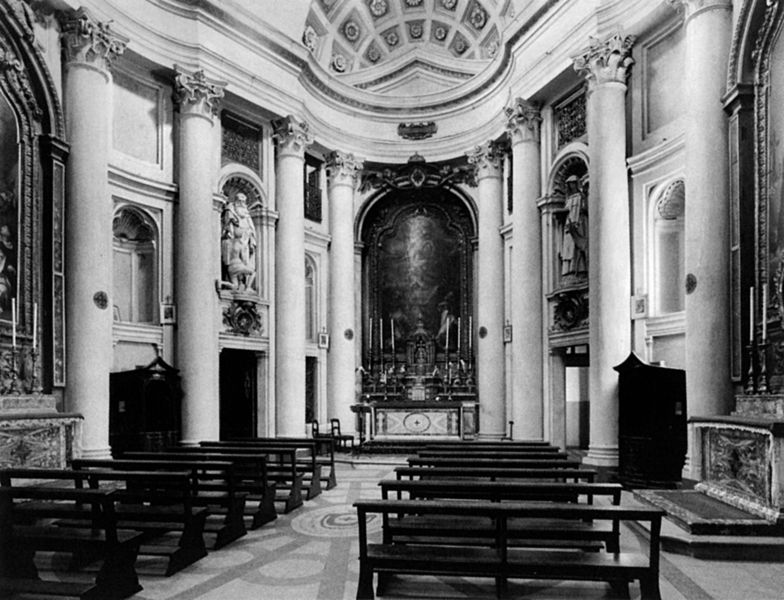
Titel: S. Carlo alle Quattro Fontane in Rom
Künstler: Francesco Borromini
Standort: Rom, S. Carlo alle Quattro Fontane (EU - I - Latium)
Schlagwörter: gemälde, gott, blumen, fenster, geschwungen, grau, holz, marmor, schwarz, säule, säulen, tür, barock, stein, kirche, boden, figur, gold, decke, innen, schiff, bilder, bank, kuppel, treppe, ornamente, kerze, kerzen, stuck, stufen, halle, foto, bögen, gang, nische, kirch, dom, kuppen, mosaik, altar, bänke, rom, kapitell, kerzenständer, gesims, mittelschiff, skulpturen, statuen, jesus, kruzifix, kassetten, heilige, muscheln, maria, altarbild, nischen, st. andrea, geostet, ostung, bernini, boromini, seitenaltar, beichtstuhl, schwarz#, konvav, alla qurinale